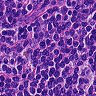
Metastatic tissue present: no